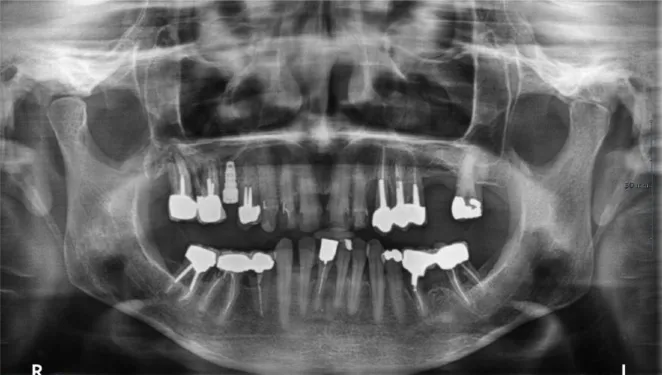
Initial orthopantomogram (case 1) showing maxillary (teeth number 14-16-17-23) or mandibular (teeth number 35-37-45-46) chronic infectious sites.
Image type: radiology (x_ray)